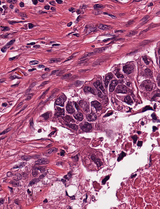
Tumor epithelial tissue: yes
Tumor-associated stroma tissue: yes
Normal tissue: no